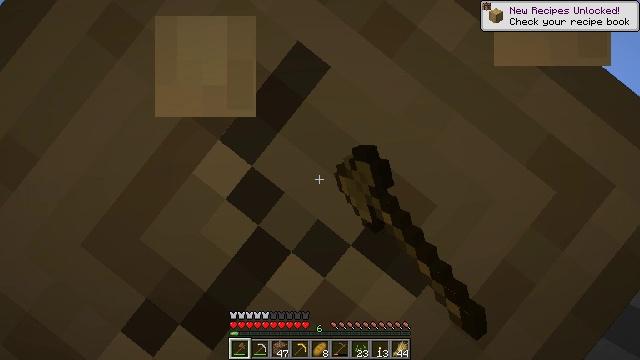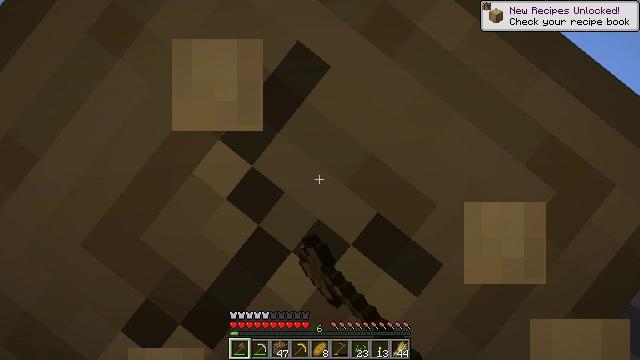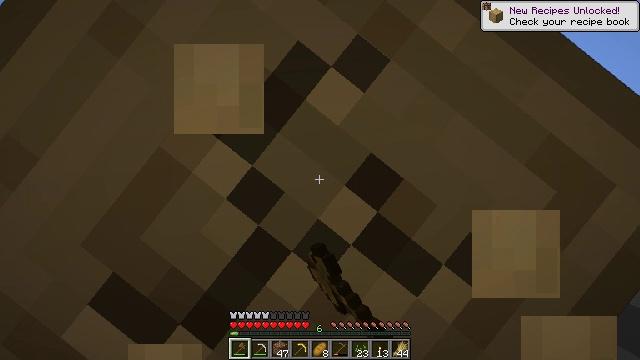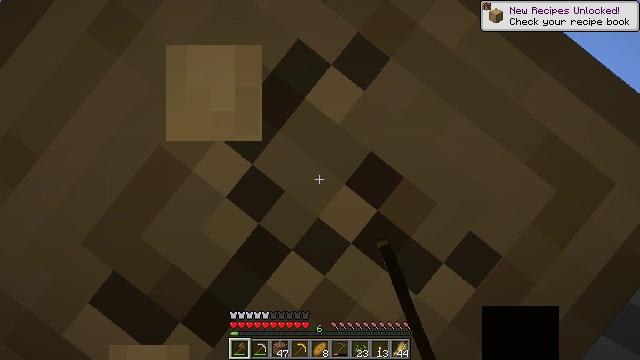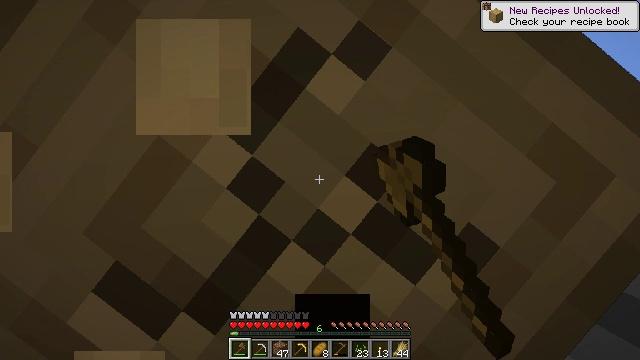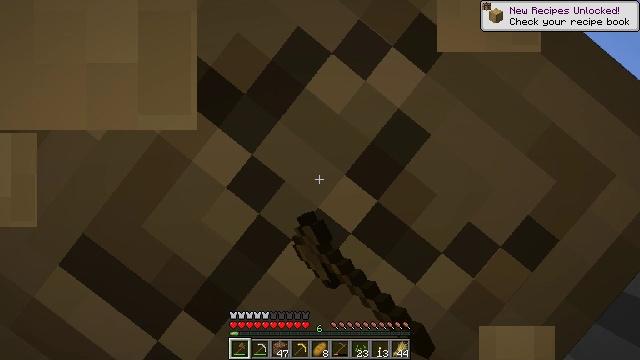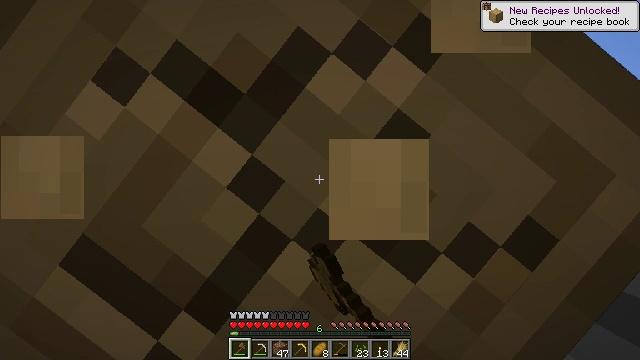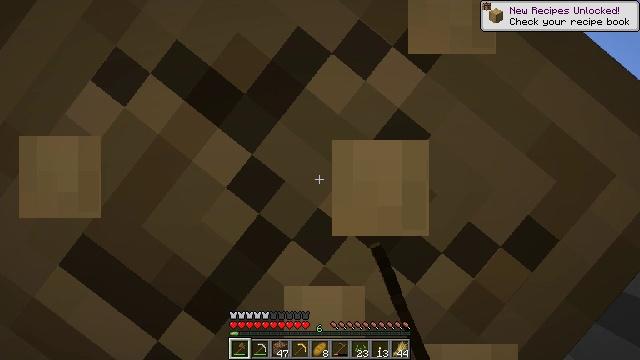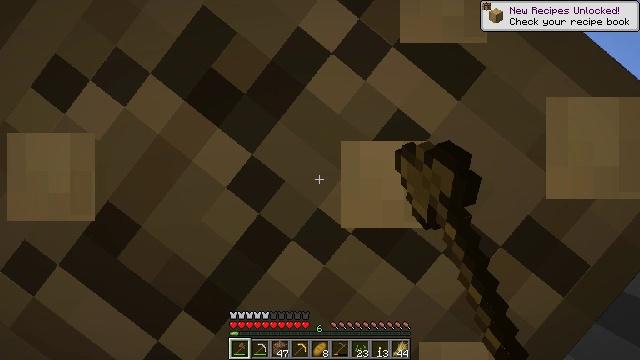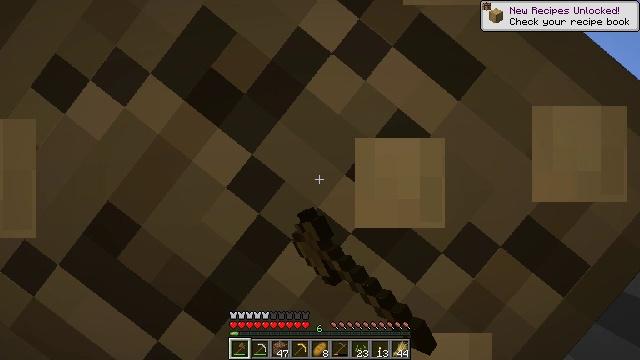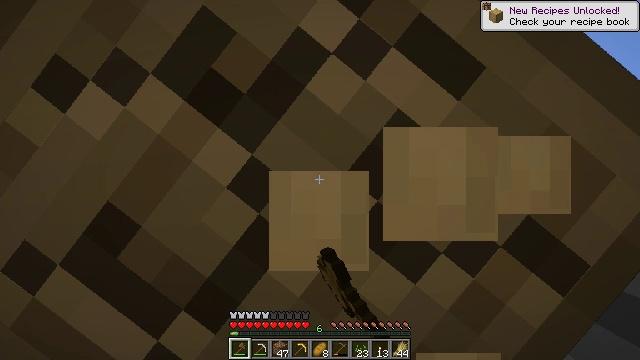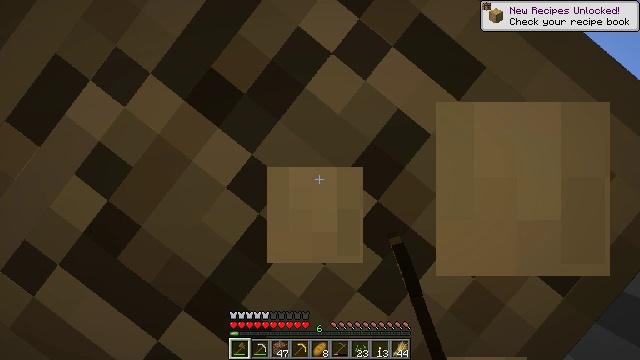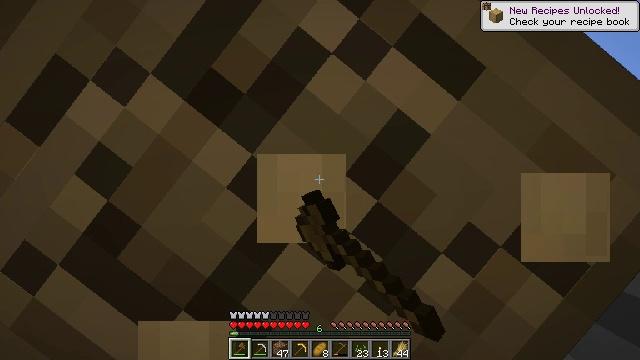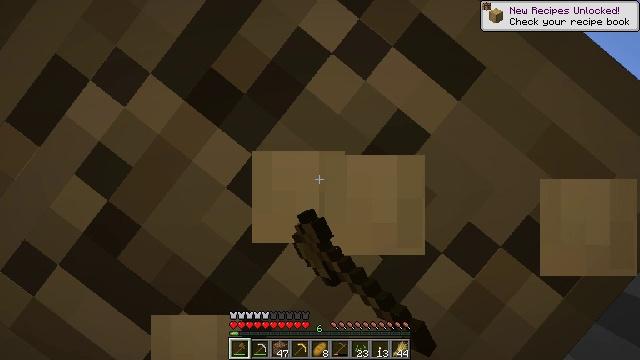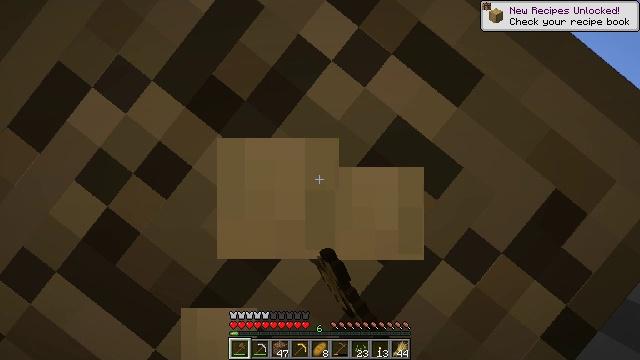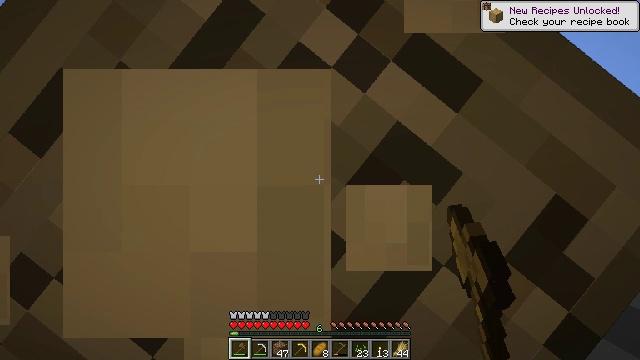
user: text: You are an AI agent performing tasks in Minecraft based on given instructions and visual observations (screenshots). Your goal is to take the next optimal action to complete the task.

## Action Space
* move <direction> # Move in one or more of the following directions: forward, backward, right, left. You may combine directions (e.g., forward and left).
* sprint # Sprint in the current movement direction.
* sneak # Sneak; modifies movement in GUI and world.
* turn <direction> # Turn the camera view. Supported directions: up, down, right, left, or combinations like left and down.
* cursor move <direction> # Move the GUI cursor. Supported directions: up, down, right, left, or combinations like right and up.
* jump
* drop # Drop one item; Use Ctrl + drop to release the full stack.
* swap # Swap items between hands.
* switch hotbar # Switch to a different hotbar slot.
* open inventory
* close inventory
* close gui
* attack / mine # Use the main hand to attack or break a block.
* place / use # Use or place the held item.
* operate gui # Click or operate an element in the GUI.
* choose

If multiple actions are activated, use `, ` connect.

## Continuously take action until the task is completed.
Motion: motion action
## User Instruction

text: Retrieve the stripped oak log.
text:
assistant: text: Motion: attack / mine
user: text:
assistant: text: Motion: attack / mine
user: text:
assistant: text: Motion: attack / mine
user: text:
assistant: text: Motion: turn down, attack / mine
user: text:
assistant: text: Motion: attack / mine
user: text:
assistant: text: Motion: attack / mine
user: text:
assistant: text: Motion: attack / mine
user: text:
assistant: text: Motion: attack / mine
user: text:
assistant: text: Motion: attack / mine
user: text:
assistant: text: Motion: attack / mine
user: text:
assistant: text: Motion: attack / mine
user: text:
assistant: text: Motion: attack / mine
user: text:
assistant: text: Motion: attack / mine
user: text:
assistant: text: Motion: turn up, attack / mine
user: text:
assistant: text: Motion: turn up, attack / mine
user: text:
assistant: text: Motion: turn up, attack / mine
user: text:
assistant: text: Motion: attack / mine
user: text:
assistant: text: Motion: attack / mine
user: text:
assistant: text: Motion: attack / mine
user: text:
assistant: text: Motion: attack / mine
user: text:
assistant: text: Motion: attack / mine
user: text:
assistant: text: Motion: attack / mine
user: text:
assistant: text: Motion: attack / mine
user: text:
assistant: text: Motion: attack / mine
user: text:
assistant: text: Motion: attack / mine
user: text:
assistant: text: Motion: attack / mine
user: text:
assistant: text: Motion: attack / mine
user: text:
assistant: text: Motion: attack / mine
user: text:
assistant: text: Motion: attack / mine
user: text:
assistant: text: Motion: attack / mine